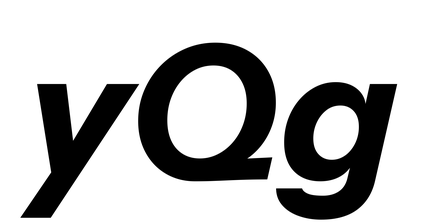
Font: InstrumentSans-Italic_Bold_Italic